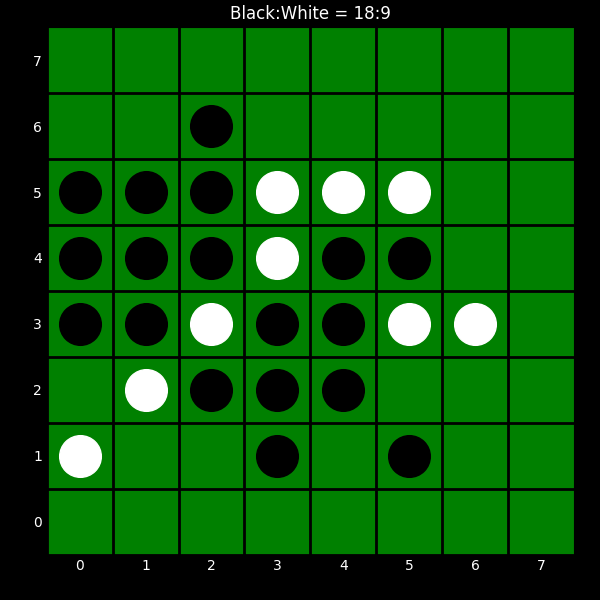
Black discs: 18
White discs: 9